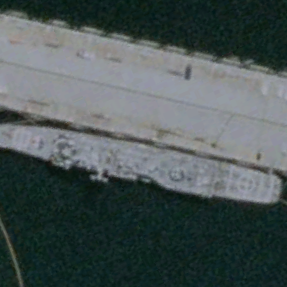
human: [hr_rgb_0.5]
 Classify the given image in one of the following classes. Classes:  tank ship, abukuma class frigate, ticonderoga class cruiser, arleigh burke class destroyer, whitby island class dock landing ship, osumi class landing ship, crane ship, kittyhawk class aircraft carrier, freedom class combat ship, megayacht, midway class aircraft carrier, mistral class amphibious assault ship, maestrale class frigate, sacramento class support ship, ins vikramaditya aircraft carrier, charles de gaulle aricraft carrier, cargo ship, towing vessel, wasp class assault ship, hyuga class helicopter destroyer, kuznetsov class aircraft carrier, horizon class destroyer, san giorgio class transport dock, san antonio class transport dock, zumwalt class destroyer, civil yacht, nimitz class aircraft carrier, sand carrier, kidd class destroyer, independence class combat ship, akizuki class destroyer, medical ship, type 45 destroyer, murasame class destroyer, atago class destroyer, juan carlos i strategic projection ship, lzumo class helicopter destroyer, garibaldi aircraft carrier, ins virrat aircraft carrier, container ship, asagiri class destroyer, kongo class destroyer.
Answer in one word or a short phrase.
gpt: Ticonderoga class cruiser